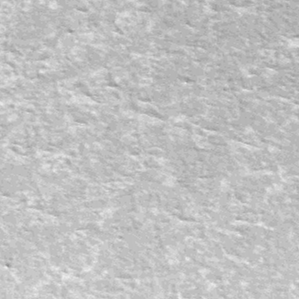
Label: frost